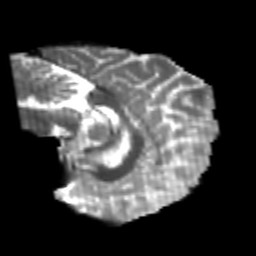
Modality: T2w
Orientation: sagittal
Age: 22
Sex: male
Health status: healthy
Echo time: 0.074 s